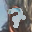
Label: 7